Question: I need help for image segmentation. I have a MRI image of brain with tumor. I need to remove cranium (skull) from MRI and then segment only tumor object. How could I do that in python? with image processing. I have tried make contours, but I don't know how to find and remove the largest contour and get only brain without a skull.
Thank's a lot.
'''
def get_brain(img):
row_size = img.shape[0]
col_size = img.shape[1]
mean = np.mean(img)
std = np.std(img)
img = img - mean
img = img / std
middle = img[int(col_size / 5):int(col_size / 5 * 4), int(row_size / 5):int(row_size / 5 * 4)]
mean = np.mean(middle)
max = np.max(img)
min = np.min(img)
img[img == max] = mean
img[img == min] = mean
kmeans = KMeans(n_clusters=2).fit(np.reshape(middle, [np.prod(middle.shape), 1]))
centers = sorted(kmeans.cluster_centers_.flatten())
threshold = np.mean(centers)
thresh_img = np.where(img < threshold, 1.0, 0.0) # threshold the image
eroded = morphology.erosion(thresh_img, np.ones([3, 3]))
dilation = morphology.dilation(eroded, np.ones([5, 5]))
'''
These images are similar to the ones I'm looking at:

<URL>
Thanks for answers.
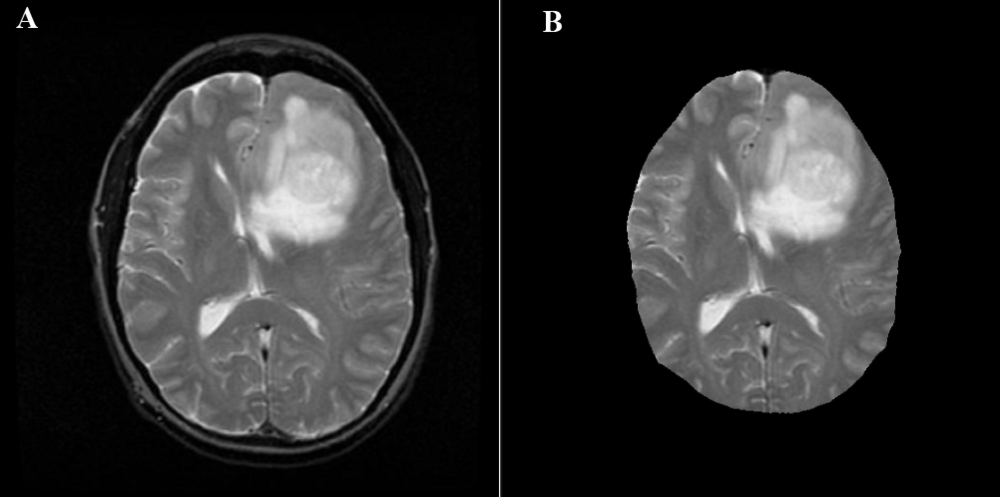
Answer: # Preliminaries
Some preliminary code:
'''
%matplotlib inline
import numpy as np
import cv2
from matplotlib import pyplot as plt
from skimage.morphology import extrema
from skimage.morphology import watershed as skwater
def ShowImage(title,img,ctype):
plt.figure(figsize=(10, 10))
if ctype=='bgr':
b,g,r = cv2.split(img) # get b,g,r
rgb_img = cv2.merge([r,g,b]) # switch it to rgb
plt.imshow(rgb_img)
elif ctype=='hsv':
rgb = cv2.cvtColor(img,cv2.COLOR_HSV2RGB)
plt.imshow(rgb)
elif ctype=='gray':
plt.imshow(img,cmap='gray')
elif ctype=='rgb':
plt.imshow(img)
else:
raise Exception("Unknown colour type")
plt.axis('off')
plt.title(title)
plt.show()
'''
For reference, here's one of the brain+skulls you linked to:
'''
#Read in image
img = cv2.imread('brain.png')
gray = cv2.cvtColor(img,cv2.COLOR_BGR2GRAY)
ShowImage('Brain with Skull',gray,'gray')
'''
<URL>
# Extracting a Mask
If the pixels in the image can be classified into two different intensity classes, that is, if they have a bimodal histogram, then <URL> can be used to threshold them into a binary mask. Let's check that assumption.
'''
#Make a histogram of the intensities in the grayscale image
plt.hist(gray.ravel(),256)
plt.show()
'''
<URL>
Okay, the data is nicely bimodal. Let's apply the threshold and see how we do.
'''
#Threshold the image to binary using Otsu's method
ret, thresh = cv2.threshold(gray,0,255,cv2.THRESH_OTSU)
ShowImage('Applying Otsu',thresh,'gray')
'''
<URL>
Things are easier to see if we overlay our mask onto the original image
'''
colormask = np.zeros(img.shape, dtype=np.uint8)
colormask[thresh!=0] = np.array((0,0,255))
blended = cv2.addWeighted(img,0.7,colormask,0.1,0)
ShowImage('Blended', blended, 'bgr')
'''
<URL>
# Extracting the Brain
The overlap of the brain (shown in red) with the mask is so perfect, that we'll stop right here. To do so, let's extract the connected components and find the largest one, which will be the brain.
'''
ret, markers = cv2.connectedComponents(thresh)
#Get the area taken by each component. Ignore label 0 since this is the background.
marker_area = [np.sum(markers==m) for m in range(np.max(markers)) if m!=0]
#Get label of largest component by area
largest_component = np.argmax(marker_area)+1 #Add 1 since we dropped zero above
#Get pixels which correspond to the brain
brain_mask = markers==largest_component
brain_out = img.copy()
#In a copy of the original image, clear those pixels that don't correspond to the brain
brain_out[brain_mask==False] = (0,0,0)
ShowImage('Connected Components',brain_out,'rgb')
'''
<URL>
# Considering the Second Brain
Running this again with your second image produces a mask with many holes:
<URL>
We can close many of these holes using a <URL>:
'''
brain_mask = np.uint8(brain_mask)
kernel = np.ones((8,8),np.uint8)
closing = cv2.morphologyEx(brain_mask, cv2.MORPH_CLOSE, kernel)
ShowImage('Closing', closing, 'gray')
'''
<URL>
We can now extract the brain:
'''
brain_out = img.copy()
#In a copy of the original image, clear those pixels that don't correspond to the brain
brain_out[closing==False] = (0,0,0)
ShowImage('Connected Components',brain_out,'rgb')
'''
<URL>
If you need to cite this for some reason:
> Richard Barnes. (2018). Using Otsu's method for skull-brain segmentation (v1.0.1). Zenodo. <URL>